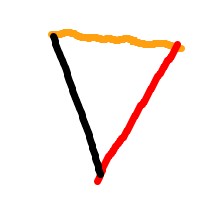
Shape: triangle